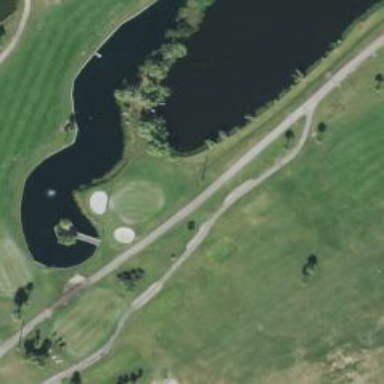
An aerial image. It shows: Pathway for golfing.